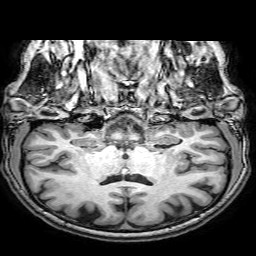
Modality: T1w
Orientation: sagittal
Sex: male
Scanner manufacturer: philips
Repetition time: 0.008192 s
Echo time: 0.00378 s